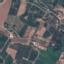
Land use / land cover: PermanentCrop